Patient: sex M, age 76
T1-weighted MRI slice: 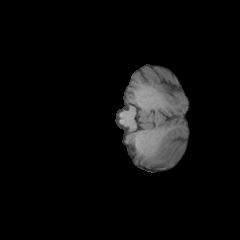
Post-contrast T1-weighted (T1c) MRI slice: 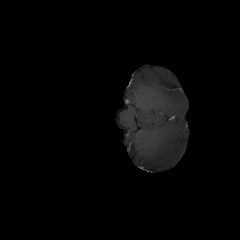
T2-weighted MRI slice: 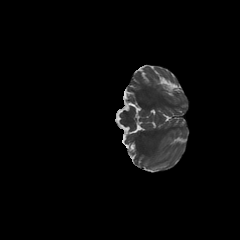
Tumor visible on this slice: no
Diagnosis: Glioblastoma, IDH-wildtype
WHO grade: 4